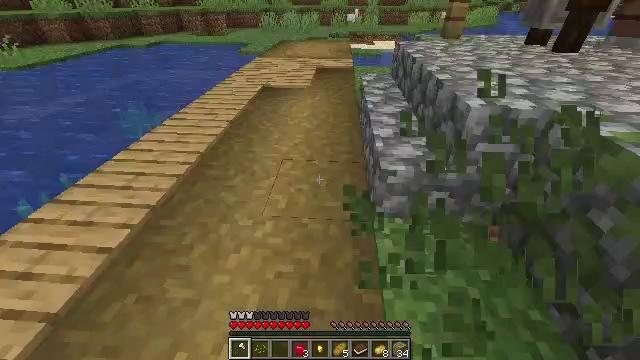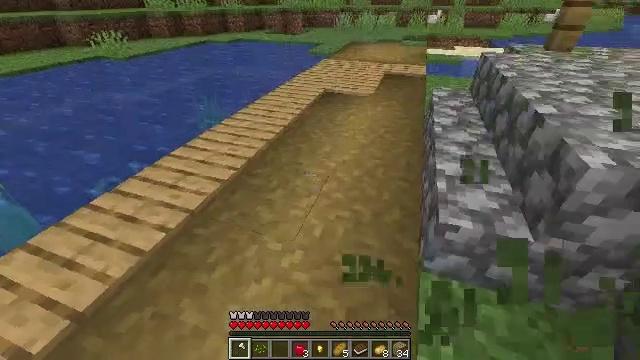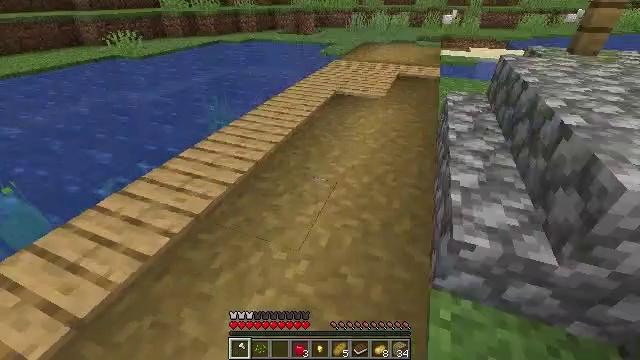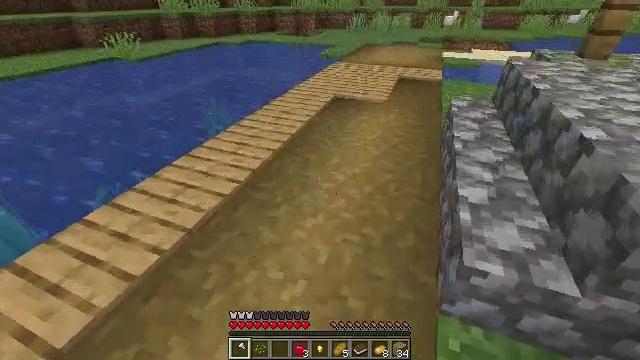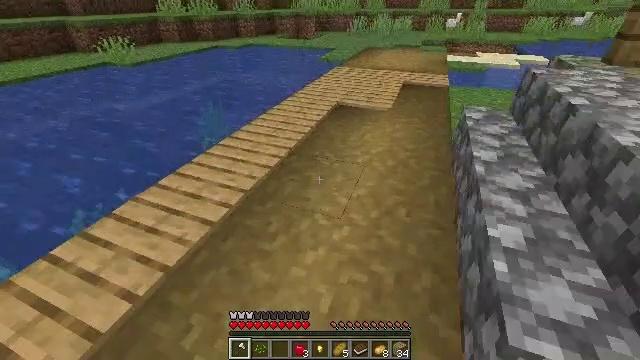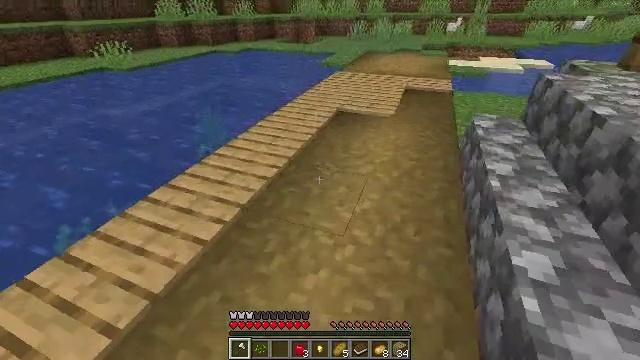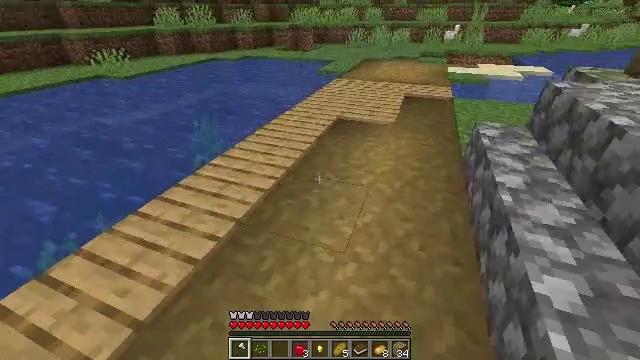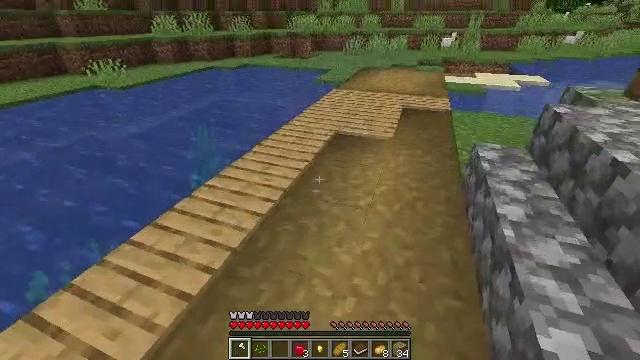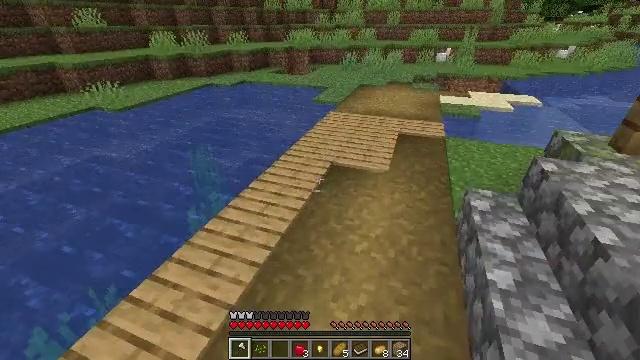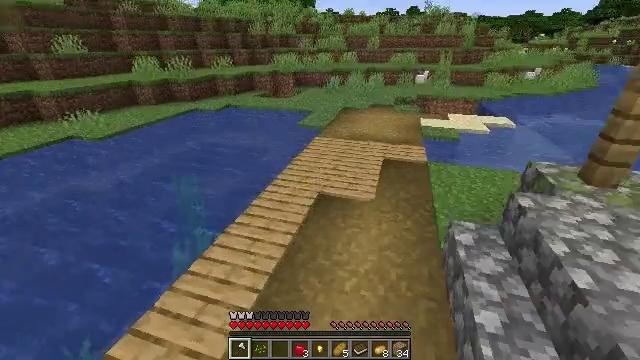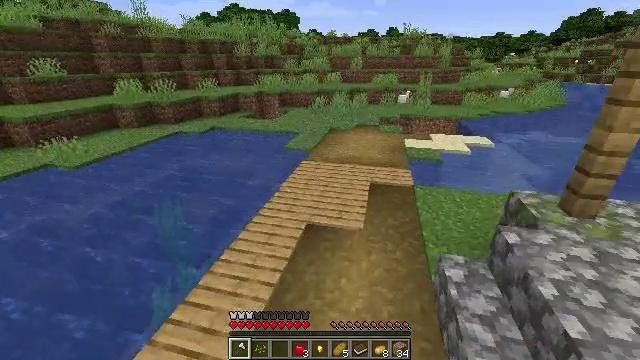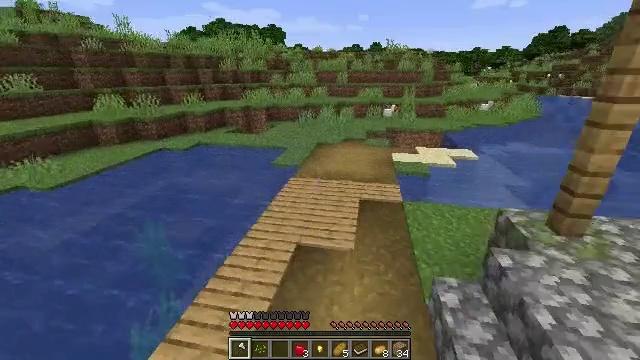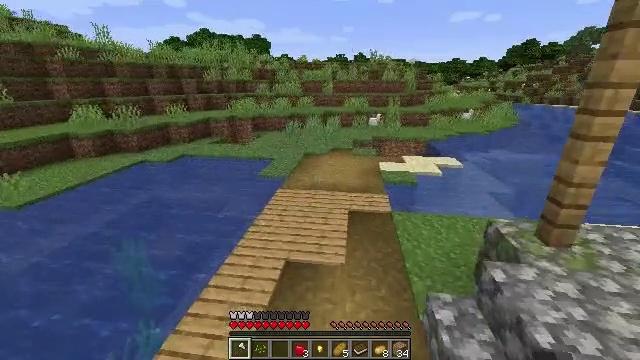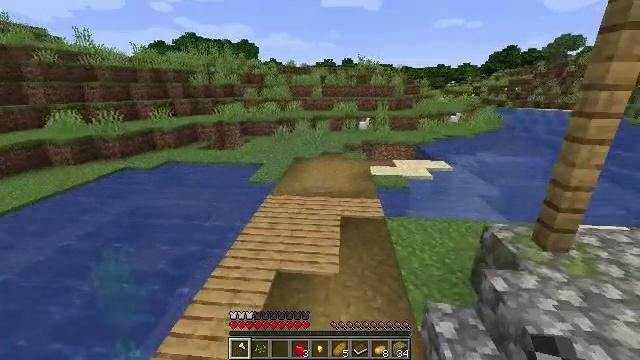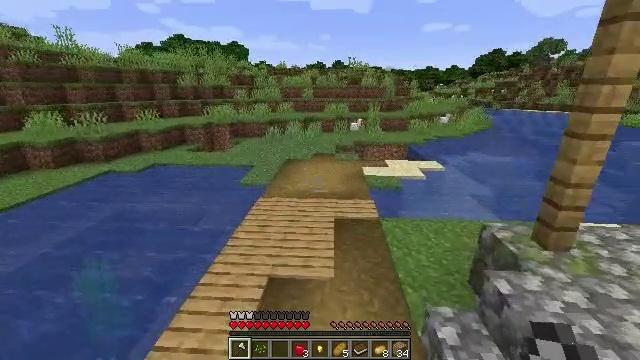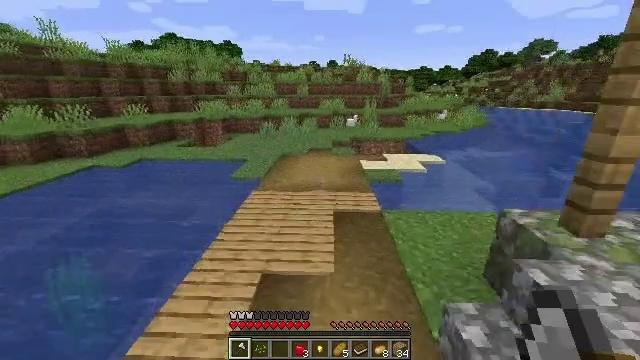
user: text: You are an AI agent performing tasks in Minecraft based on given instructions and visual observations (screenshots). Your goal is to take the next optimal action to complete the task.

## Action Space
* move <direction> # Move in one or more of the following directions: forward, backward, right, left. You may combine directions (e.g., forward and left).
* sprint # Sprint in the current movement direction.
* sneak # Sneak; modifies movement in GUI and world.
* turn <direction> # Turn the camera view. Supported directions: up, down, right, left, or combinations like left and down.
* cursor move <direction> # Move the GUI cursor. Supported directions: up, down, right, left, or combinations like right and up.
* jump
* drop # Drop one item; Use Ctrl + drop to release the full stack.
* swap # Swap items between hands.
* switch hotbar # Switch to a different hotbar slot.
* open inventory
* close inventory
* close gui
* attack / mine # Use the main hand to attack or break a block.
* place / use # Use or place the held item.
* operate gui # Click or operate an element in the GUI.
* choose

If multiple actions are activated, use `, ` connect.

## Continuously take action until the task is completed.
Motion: motion action
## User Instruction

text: Kill the chicken.
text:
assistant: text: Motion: move forward, turn left
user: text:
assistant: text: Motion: move forward, turn left
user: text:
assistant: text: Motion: move forward
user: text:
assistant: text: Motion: move forward
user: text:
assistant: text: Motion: move forward
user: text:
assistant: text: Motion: move forward, turn up
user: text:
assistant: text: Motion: move forward, jump
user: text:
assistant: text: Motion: move forward, jump
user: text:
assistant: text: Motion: move forward, turn right and up, jump
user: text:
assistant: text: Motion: move forward, turn right and up, jump
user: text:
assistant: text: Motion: move forward, turn right and up, jump
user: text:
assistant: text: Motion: move forward, turn right and up
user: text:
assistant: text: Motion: move forward, turn right
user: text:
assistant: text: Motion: move forward, turn right
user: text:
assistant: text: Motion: move forward, turn right
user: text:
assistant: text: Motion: move forward
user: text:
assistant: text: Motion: move forward
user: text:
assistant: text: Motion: move forward
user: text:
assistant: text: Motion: move forward
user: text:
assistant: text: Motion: move forward
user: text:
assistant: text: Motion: move forward
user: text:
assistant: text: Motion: move forward
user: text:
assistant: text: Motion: move forward
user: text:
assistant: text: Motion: move forward
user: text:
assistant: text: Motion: move forward
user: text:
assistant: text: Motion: move forward
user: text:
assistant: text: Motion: move forward
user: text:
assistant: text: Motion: move forward
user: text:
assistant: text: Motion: move forward
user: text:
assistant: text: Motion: move forward